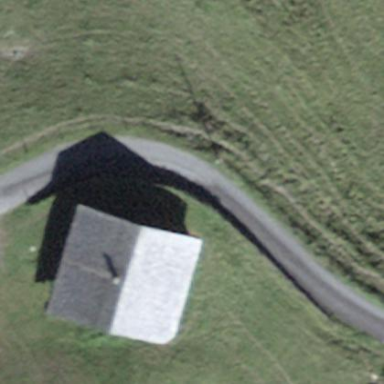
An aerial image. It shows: Cabin is depicted in the image.